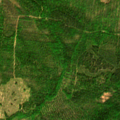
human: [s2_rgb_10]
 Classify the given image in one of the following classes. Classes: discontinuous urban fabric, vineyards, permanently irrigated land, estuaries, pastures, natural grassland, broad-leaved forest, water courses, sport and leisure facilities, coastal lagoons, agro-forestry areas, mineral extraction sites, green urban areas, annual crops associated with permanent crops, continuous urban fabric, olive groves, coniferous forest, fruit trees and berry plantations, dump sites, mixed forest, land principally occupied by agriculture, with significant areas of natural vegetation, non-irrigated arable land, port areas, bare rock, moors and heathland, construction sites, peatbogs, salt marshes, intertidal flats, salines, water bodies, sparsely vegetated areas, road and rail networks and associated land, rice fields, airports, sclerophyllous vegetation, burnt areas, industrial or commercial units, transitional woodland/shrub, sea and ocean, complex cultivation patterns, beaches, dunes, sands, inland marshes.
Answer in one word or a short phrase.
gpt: mixed forest